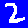
Digit: 2